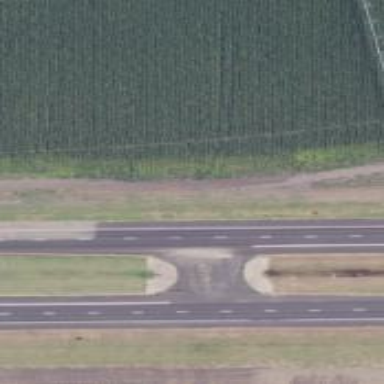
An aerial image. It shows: Trunk link highway.